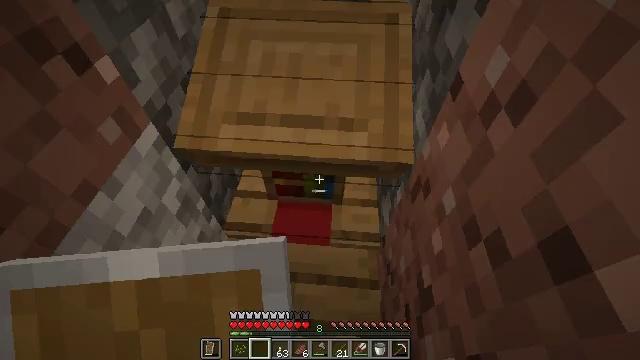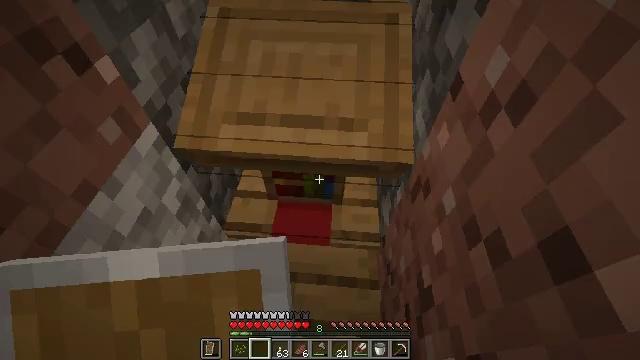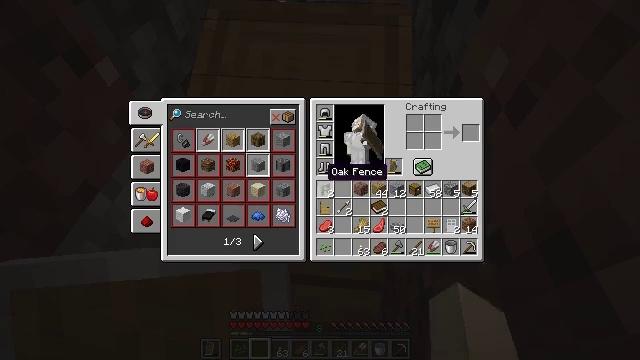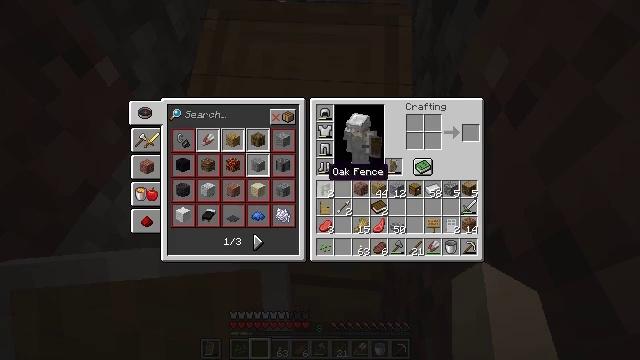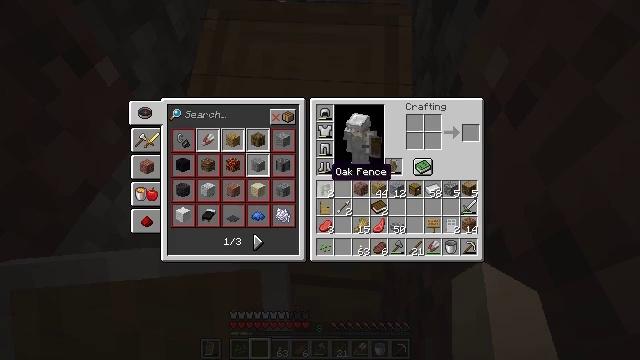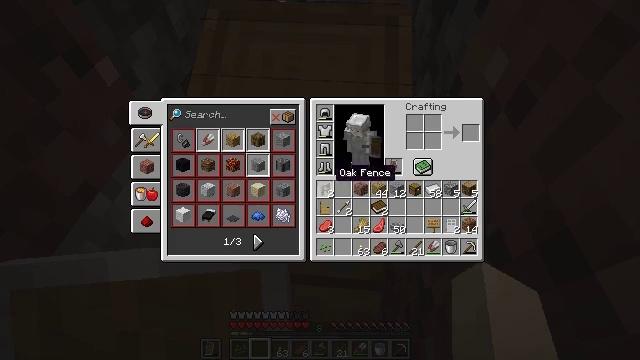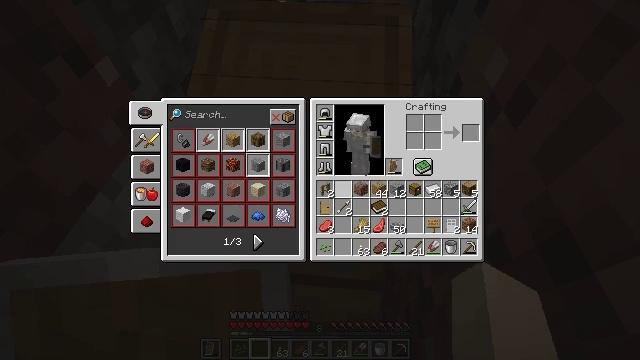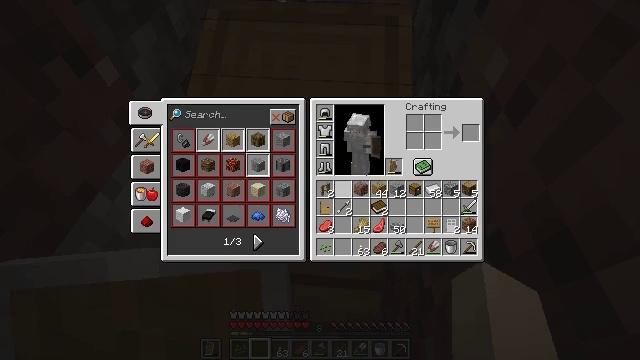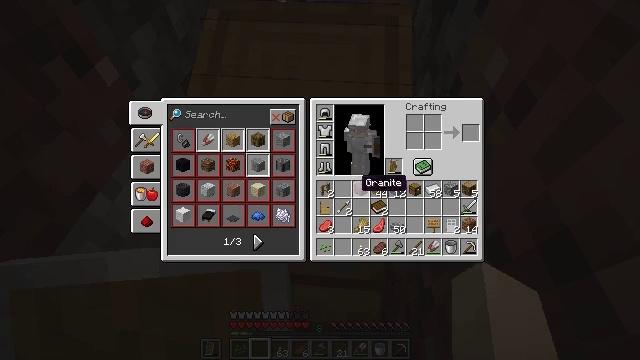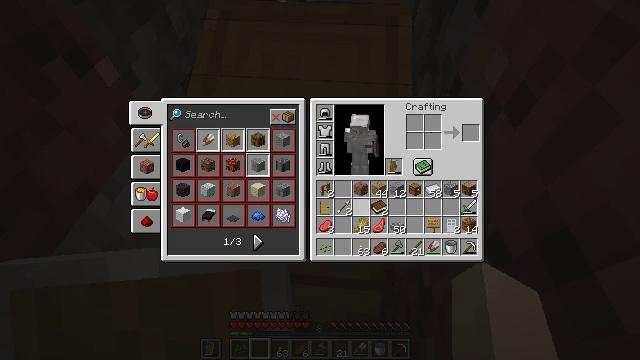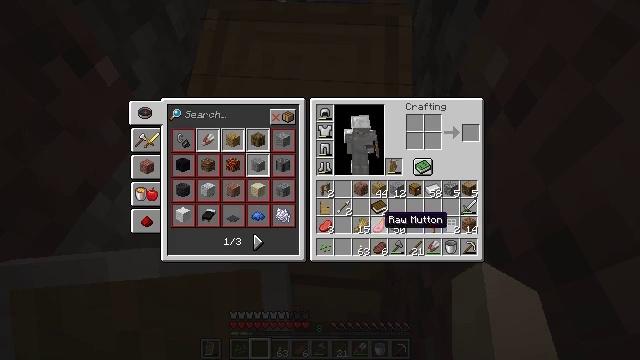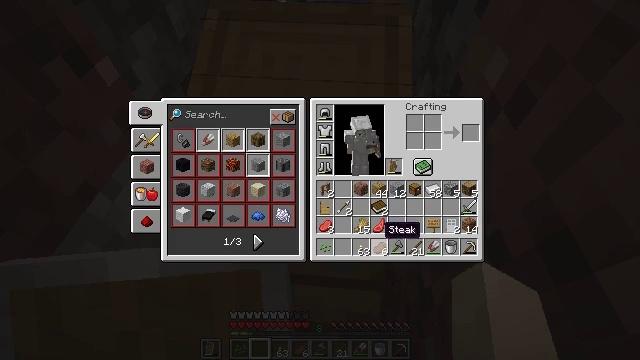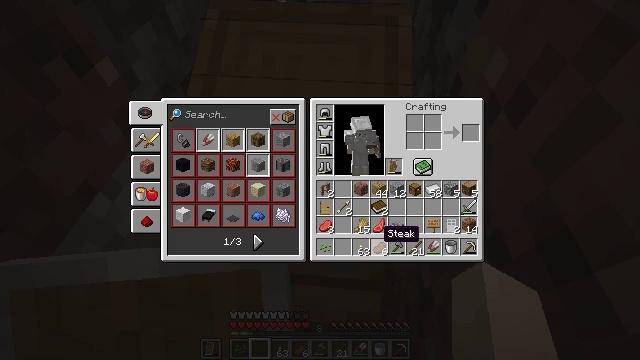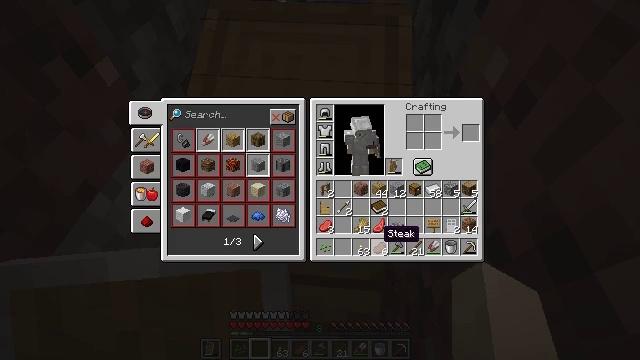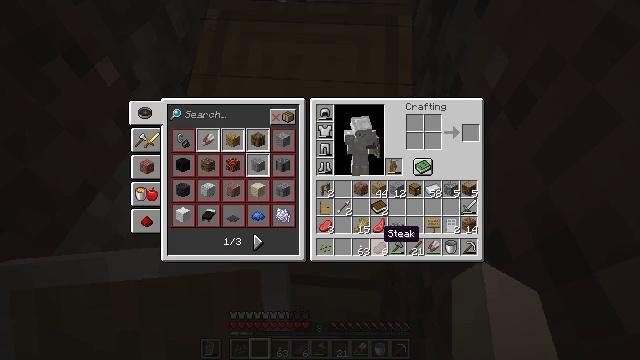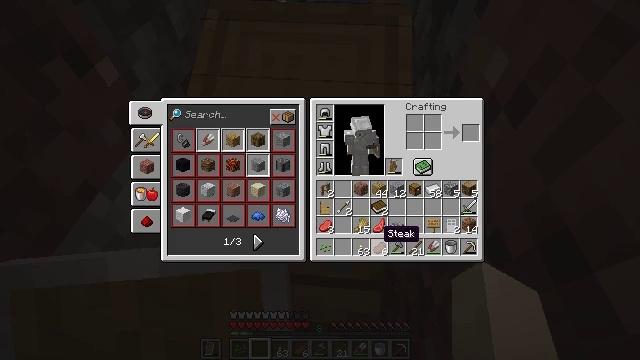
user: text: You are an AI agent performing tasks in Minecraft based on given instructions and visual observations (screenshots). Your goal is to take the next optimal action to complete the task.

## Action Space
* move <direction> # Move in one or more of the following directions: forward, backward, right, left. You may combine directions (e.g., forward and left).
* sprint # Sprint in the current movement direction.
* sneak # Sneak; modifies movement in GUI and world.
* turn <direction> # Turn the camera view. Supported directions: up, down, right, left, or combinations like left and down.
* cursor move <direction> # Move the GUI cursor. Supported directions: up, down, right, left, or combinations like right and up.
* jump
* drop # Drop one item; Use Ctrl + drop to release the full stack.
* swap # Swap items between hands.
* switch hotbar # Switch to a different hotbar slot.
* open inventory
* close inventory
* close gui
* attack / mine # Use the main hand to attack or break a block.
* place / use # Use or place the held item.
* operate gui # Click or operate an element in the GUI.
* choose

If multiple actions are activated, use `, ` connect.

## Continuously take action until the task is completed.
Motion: motion action
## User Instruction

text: Destroy the lectern to reuse it.
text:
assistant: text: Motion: no_op
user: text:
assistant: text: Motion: open inventory
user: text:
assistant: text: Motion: open inventory
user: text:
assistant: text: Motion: open inventory
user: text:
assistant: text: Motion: no_op
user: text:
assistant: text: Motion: no_op
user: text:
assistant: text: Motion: turn right
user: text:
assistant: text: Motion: turn right
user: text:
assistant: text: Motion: turn right and down
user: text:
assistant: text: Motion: turn right and down
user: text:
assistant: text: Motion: turn down
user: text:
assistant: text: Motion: no_op
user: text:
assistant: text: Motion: no_op
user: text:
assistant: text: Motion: no_op
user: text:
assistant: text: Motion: no_op
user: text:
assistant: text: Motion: no_op
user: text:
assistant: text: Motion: no_op
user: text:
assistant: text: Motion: no_op
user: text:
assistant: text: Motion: no_op
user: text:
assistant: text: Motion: no_op
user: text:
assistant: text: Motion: no_op
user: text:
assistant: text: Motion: no_op
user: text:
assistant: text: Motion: no_op
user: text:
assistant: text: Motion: no_op
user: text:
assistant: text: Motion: no_op
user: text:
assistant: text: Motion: no_op
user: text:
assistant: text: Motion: attack / mine
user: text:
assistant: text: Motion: attack / mine
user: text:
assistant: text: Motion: turn right
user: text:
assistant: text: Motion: no_op